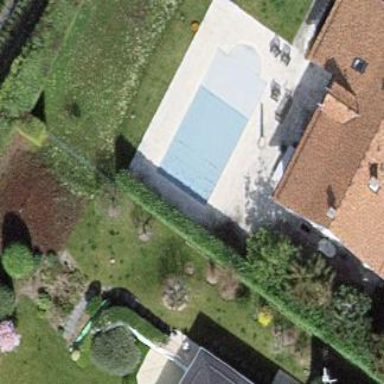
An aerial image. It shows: Swimming pool located in leisure land.